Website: lowes
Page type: receipt
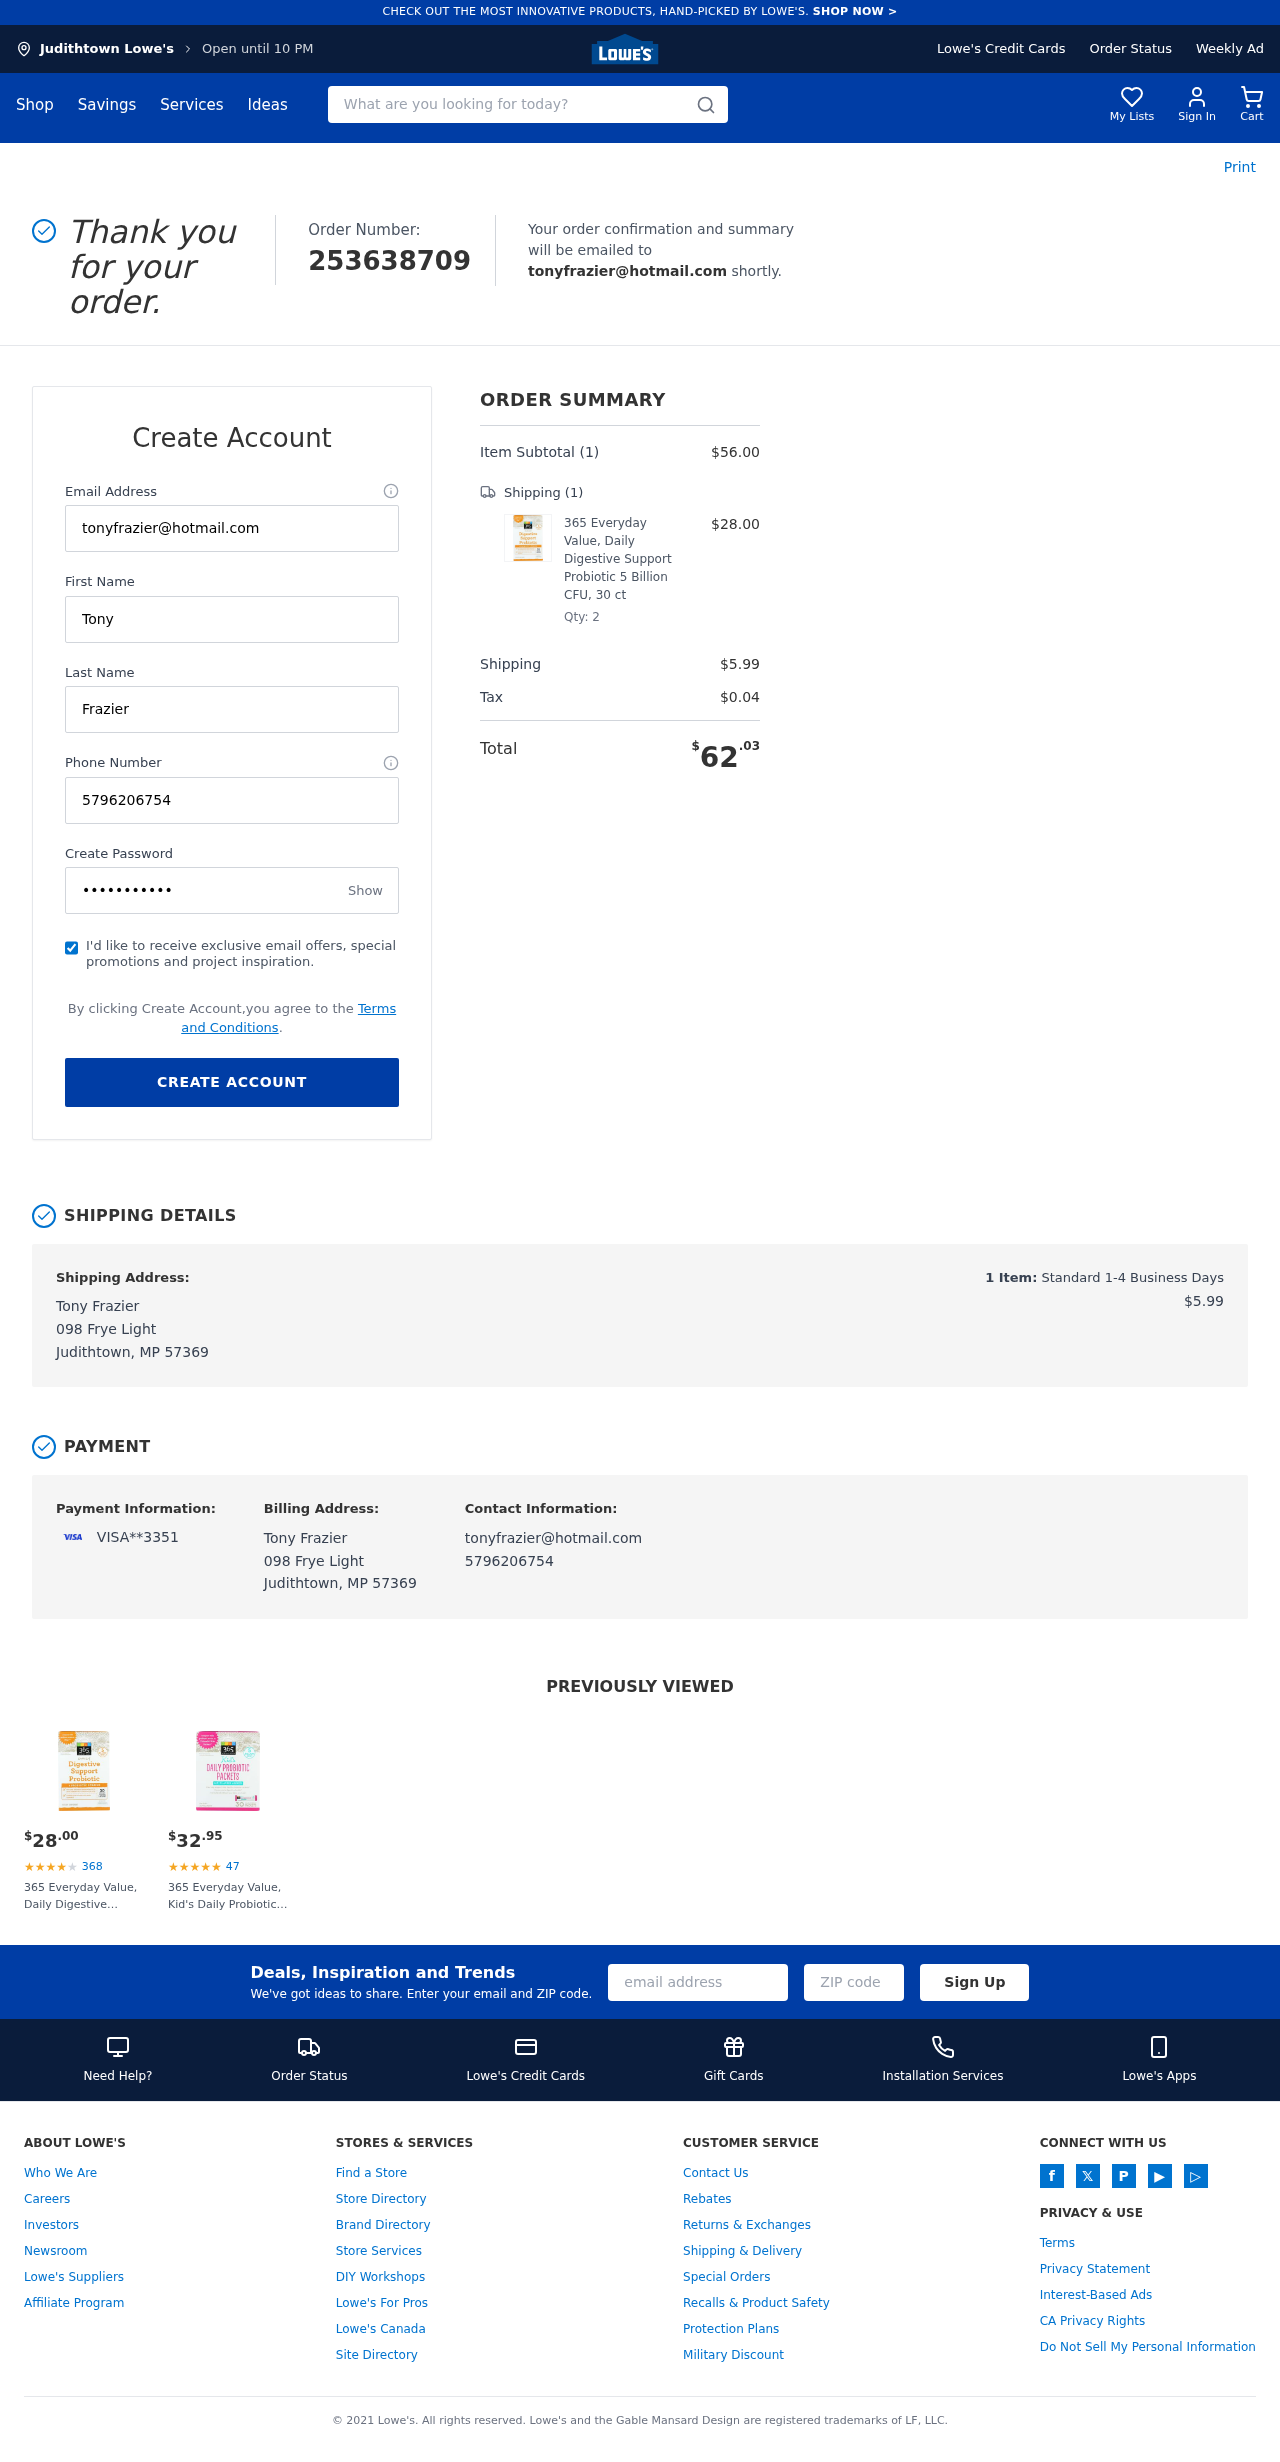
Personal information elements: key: PII_CARD_LAST4
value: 3351
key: PII_CARD_TYPE
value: VISA
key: PII_CITY
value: Judithtown
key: PII_EMAIL
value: tonyfrazier@hotmail.com
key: PII_FULLNAME
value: Tony Frazier
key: PII_PHONE
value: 5796206754
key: PII_STREET
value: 098 Frye Light
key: PII_FIRSTNAME
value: Tony
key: PII_LASTNAME
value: Frazier
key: PII_CITY_STATE_ZIP
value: Judithtown, MP 57369
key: PII_FULLNAME2
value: Tony Frazier
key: PII_FULLNAME3
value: Tony Frazier
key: PII_FIRSTNAME2
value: Tony
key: PII_FIRSTNAME3
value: Tony
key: PII_LASTNAME2
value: Frazier
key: PII_LASTNAME3
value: Frazier
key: PII_FIRSTNAME_DERIVED
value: Tony
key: PII_LASTNAME_DERIVED
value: Frazier
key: PII_FULLNAME_DERIVED
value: Tony Frazier
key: PII_NAME_FULL_DERIVED
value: Tony Frazier
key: PII_STREET2
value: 098 Frye Light
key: PII_CITY_STATE_ZIP2
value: Judithtown, MP 57369
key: PII_EMAIL2
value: tonyfrazier@hotmail.com
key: PII_EMAIL3
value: tonyfrazier@hotmail.com
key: PII_PHONE_LINE
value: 6754
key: PII_PHONE_SUFFIX
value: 6754
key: PII_PHONE2
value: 5796206754
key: PII_PHONE3
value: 5796206754
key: PII_PHONE_NUMERIC
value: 5796206754
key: PII_PHONE_LINE_NUMERIC
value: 6754
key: PII_PHONE_SUFFIX_NUMERIC
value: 6754
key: PII_PHONE2_NUMERIC
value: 5796206754
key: PII_PHONE3_NUMERIC
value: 5796206754
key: PII_PHONE_DIGITS
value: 5796206754
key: PII_PHONE_LAST4
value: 6754
Product elements: key: PRODUCT1_NAME
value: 365 Everyday Value, Daily Digestive Support Probiotic 5 Billion CFU, 30 ct
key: PRODUCT1_PRICE
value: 28
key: PRODUCT1_QUANTITY
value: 2
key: PRODUCT2_NAME
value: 365 Everyday Value, Kid's Daily Probiotic Packets, 30 ct
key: PRODUCT2_NUM_RATINGS
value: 47
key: PRODUCT2_PRICE
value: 32.95
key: PRODUCT1_PRICE2
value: $28.00
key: PRODUCT1_RATING2
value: ★
★
★
★
★
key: PRODUCT1_NUM_RATINGS2
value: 368
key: PRODUCT1_NAME2
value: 365 Everyday Value, Daily Digestive Support Probiotic 5 Billion CFU, 30 ct
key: PRODUCT2_RATING
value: ★
★
★
★
★
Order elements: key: ORDER_ID
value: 253638709
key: ORDER_NUM_ITEMS
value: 1
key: ORDER_SUBTOTAL
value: $56.00
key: ORDER_NUM_ITEMS2
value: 1
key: ORDER_SHIPPING_COST
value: $5.99
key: ORDER_TAX
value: $0.04
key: ORDER_TOTAL
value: $62.03
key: ORDER_NUM_ITEMS3
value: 1
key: ORDER_SHIPPING_COST2
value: $5.99
Search elements: key: HEADER_SEARCH
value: What are you looking for today?